Question: align the Date to extreme right in the 'td' box using 'float:right;'
it's working for chrome but not for mozilla firefox....how to align Date to extreme right in the image below?
the position of Date & size of '<hr/>' is changing with the length of content.
i want to keep the heading at left and Date at right in the same line for mozilla.

the code used:
'''
<table id='cs'>
<tr>
<td>
<font size='4' id='heading'><b><U>heading</U></b></font>
<font size='2' style='float:right;'><i><b >Date: </b>date</i></font><br/>
Test Content<br/><hr/>
Signature<br/>
</td></tr></table>
'''
The id cs has below rules:
'''
#cs{
border: 2px solid black;
padding: 4px 17px;
width: 100%;
height: auto;
margin-right: 20px;
margin-bottom: 10px;
display: inline-block;
background: #f0f4fc;
}
'''
id Heading has below rules:
'''
#heading
{
text-transform:capitalize;
}
'''
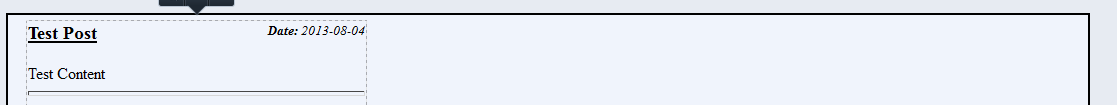
Answer: As Skovy mentioned in his comment, try to avoid your styling within html tags like you did.
Also the font-tag is deprecated.
I have written an example which solves your issue using CSS:
'''
<!DOCTYPE HTML PUBLIC "-//W3C//DTD HTML 4.01//EN">
<html>
<head>
<style type="text/css">
#cs {
border: 2px solid black;
padding: 4px 17px;
width: 100%;
float:right;
margin-right: 20px;
margin-bottom: 10px;
background: #f0f4fc;
}
.post-content {
<!-- style your content here -->
}
.post-header {
float: left;
font-weight: bold;
}
.post-date {
float: right;
font-size: 0.7em;
}
.post-date .label {
font-weight: bold;
}
</style>
</head>
<body>
<table id="cs">
<tr>
<td>
<div class="post-header">
Test post
</div>
<div class="post-date">
<span class="label">Date: </span>12.12.1212
</div>
<div style="clear:both"/>
<div class="post-content">
My Content
</div>
</td>
</tr>
<table>
</body>
</html>
'''
You can see the result <URL>.